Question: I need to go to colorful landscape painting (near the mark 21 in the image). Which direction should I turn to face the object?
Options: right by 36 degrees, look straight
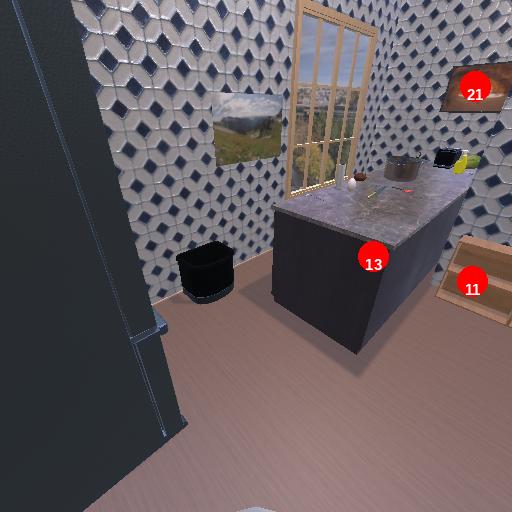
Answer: right by 36 degrees